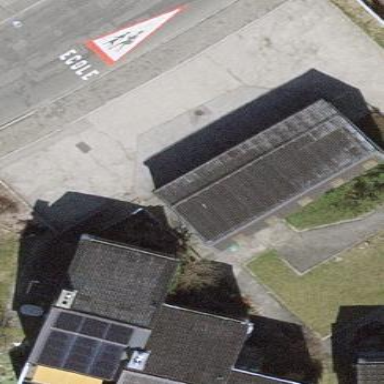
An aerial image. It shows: Flat-roofed building.